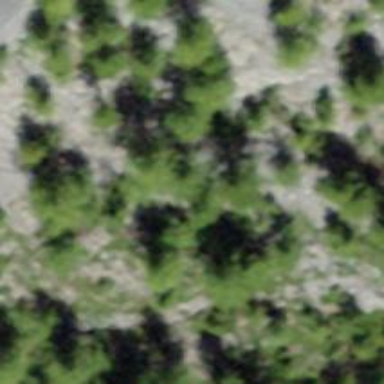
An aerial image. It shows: Forest area.